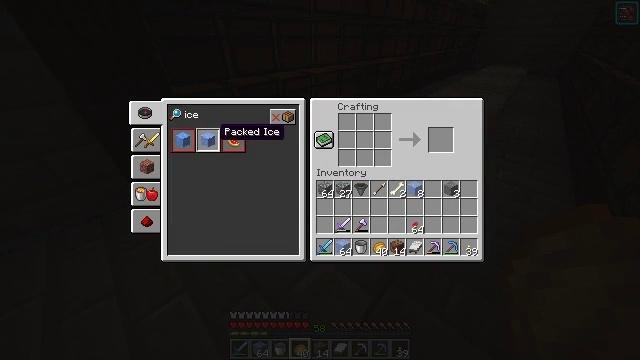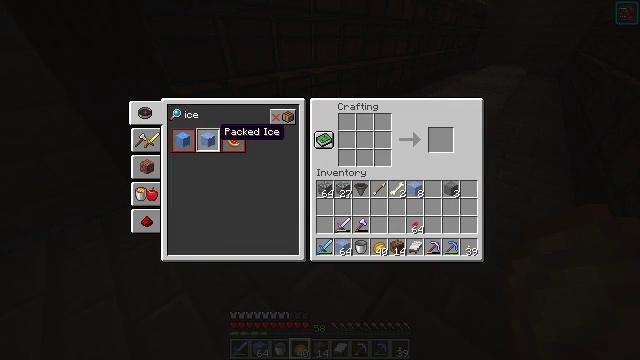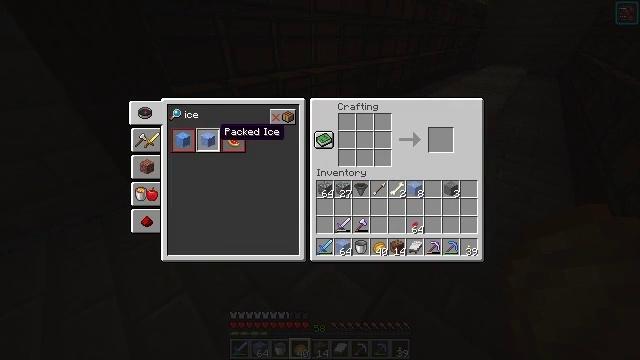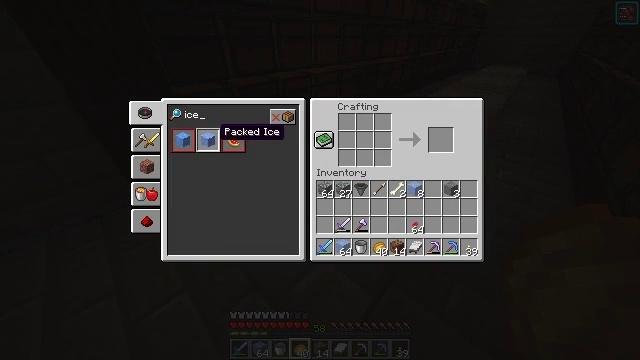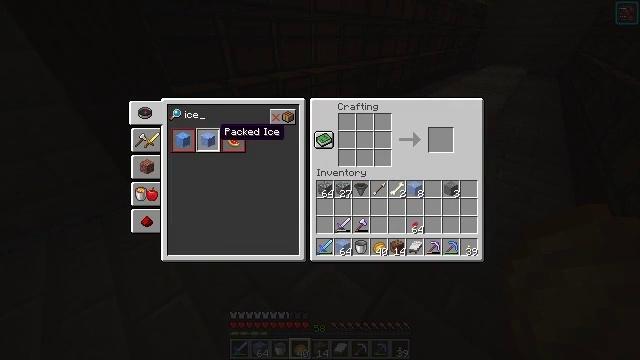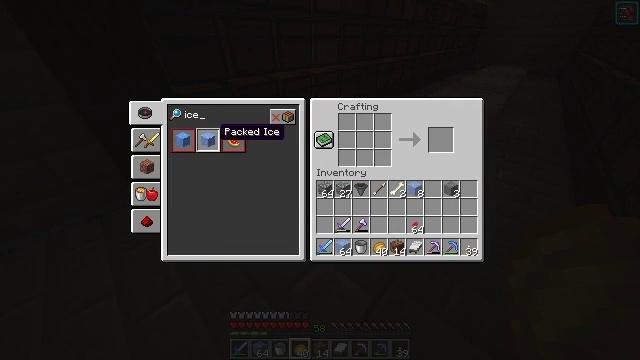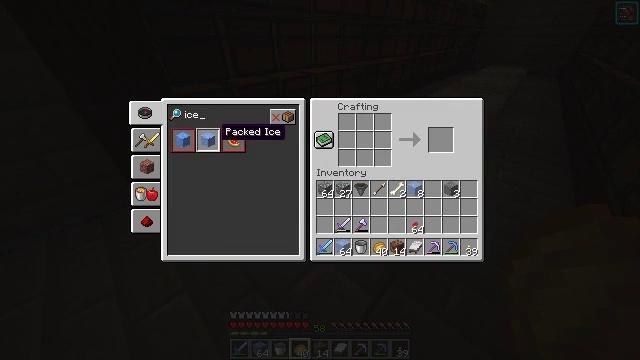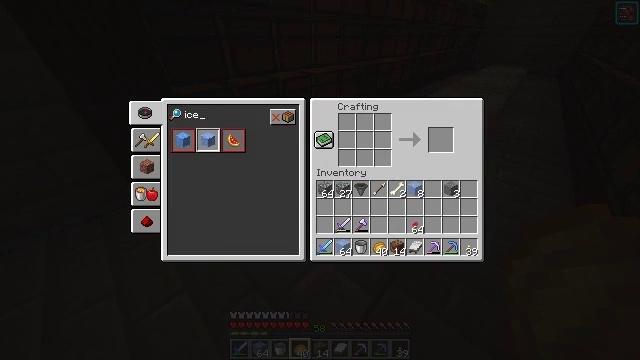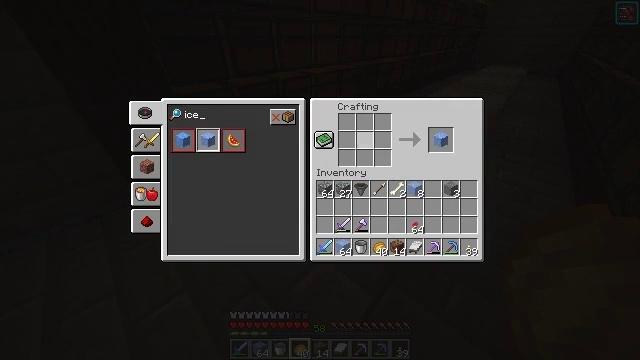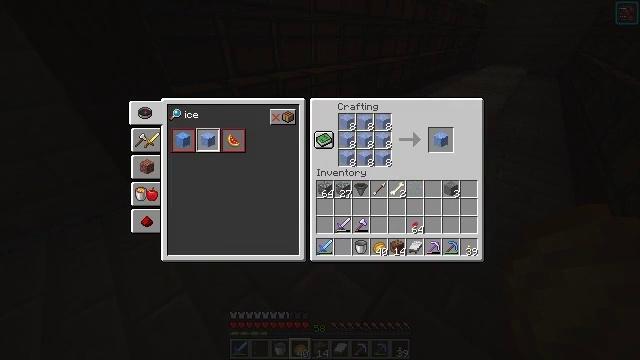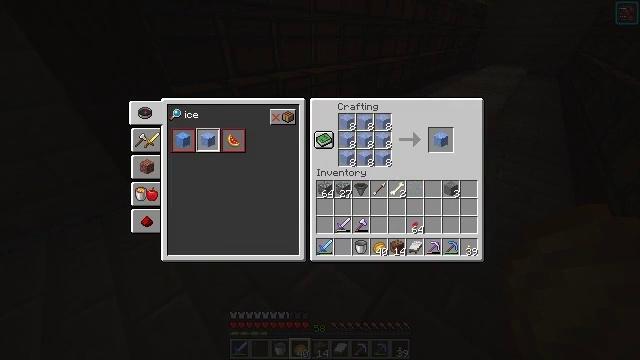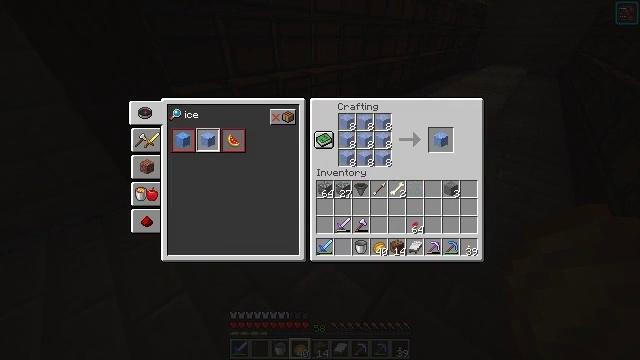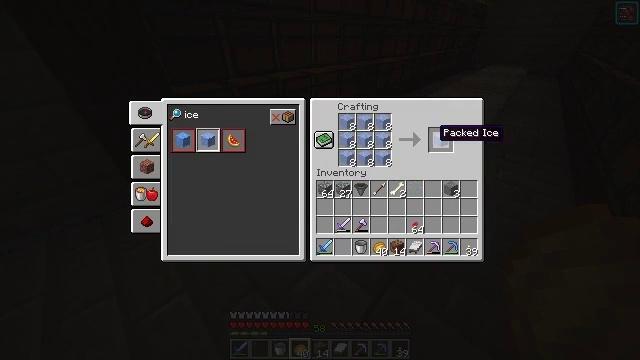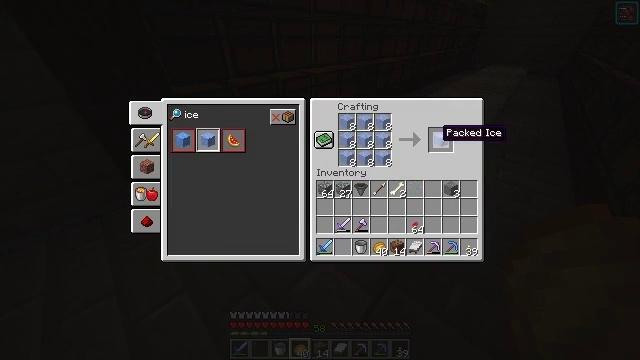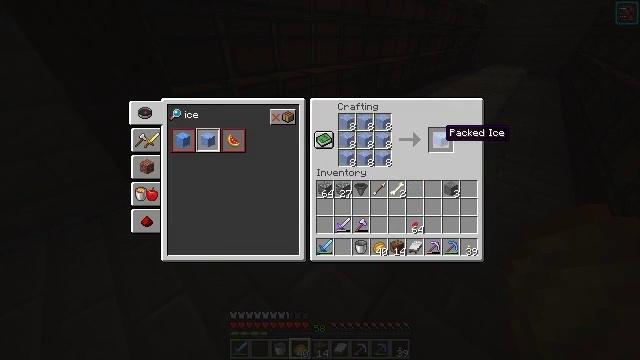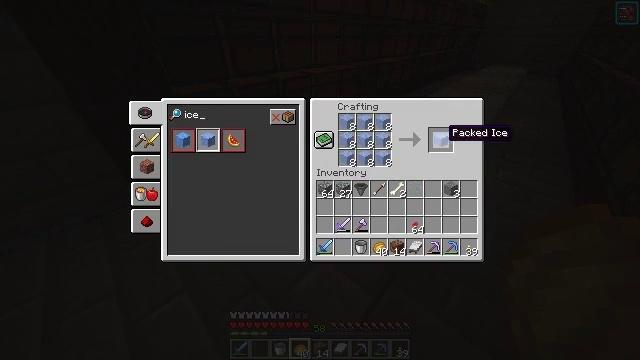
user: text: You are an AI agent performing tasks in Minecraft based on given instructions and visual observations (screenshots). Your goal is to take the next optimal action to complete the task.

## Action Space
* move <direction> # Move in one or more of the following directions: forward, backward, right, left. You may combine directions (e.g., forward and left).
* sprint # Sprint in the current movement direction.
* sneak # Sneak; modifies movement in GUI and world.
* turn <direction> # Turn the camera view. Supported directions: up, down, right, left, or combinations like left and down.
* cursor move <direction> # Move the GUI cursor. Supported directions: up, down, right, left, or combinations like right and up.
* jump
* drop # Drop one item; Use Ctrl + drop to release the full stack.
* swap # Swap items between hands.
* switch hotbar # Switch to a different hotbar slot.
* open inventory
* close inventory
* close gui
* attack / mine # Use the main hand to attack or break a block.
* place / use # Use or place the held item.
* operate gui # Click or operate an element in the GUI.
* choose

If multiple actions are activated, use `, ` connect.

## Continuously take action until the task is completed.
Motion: motion action
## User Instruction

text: Use ice blocks to craft packed ice in the crafting table.
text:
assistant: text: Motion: sneak
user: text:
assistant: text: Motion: sneak
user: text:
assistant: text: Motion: sneak, operate gui
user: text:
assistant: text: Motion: sneak, operate gui
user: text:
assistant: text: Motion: sneak
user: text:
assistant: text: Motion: sneak
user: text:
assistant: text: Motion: sneak, cursor move right
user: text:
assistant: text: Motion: sneak, cursor move right
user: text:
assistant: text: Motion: sneak, cursor move right
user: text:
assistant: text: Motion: sneak, cursor move right
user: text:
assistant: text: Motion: sneak, cursor move right
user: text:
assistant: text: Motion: sneak
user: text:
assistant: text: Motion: sneak
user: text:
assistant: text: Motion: sneak
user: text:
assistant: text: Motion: sneak
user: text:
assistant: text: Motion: sneak
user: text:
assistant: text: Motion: sneak
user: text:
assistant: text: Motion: sneak
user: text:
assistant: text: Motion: sneak, operate gui
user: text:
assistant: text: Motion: sneak, operate gui
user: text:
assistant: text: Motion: sneak
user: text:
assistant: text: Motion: sneak
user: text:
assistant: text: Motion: sneak
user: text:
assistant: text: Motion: no_op